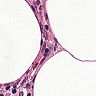
Metastatic tissue present: no